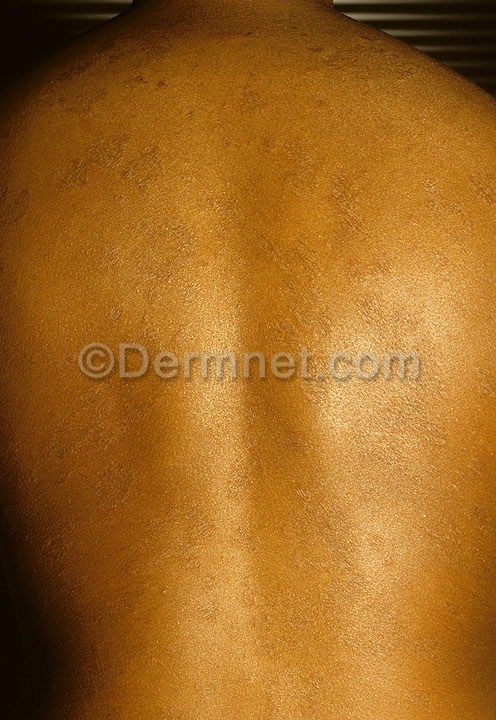
Disease: Psoriasis pictures Lichen Planus and related diseases